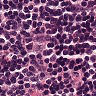
Metastatic tissue present: no